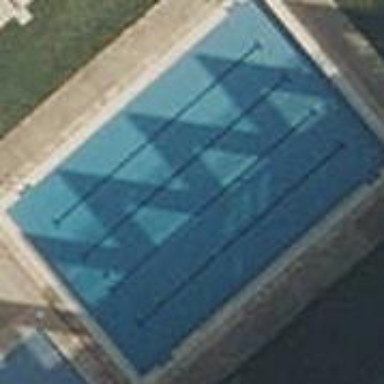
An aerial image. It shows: Swimming pool located in leisure land.